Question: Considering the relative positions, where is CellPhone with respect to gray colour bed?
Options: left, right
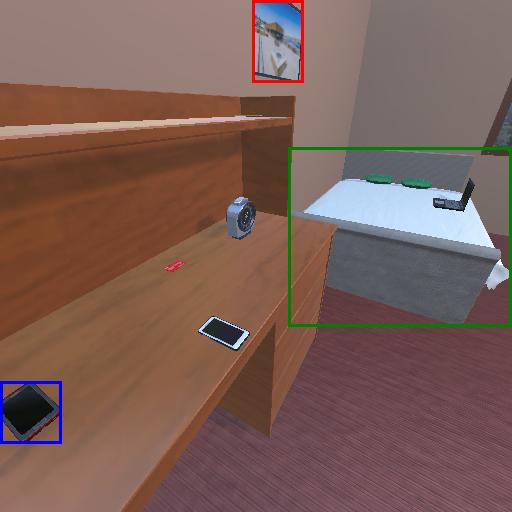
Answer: left